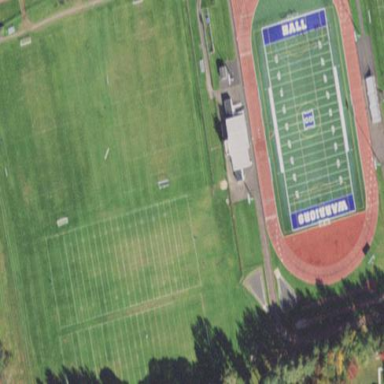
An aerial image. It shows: American football pitch with grass surface.